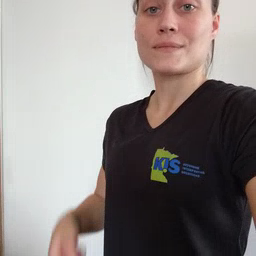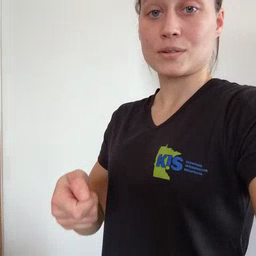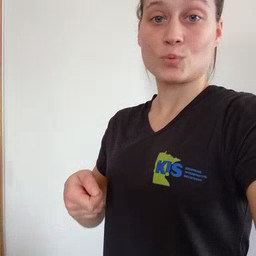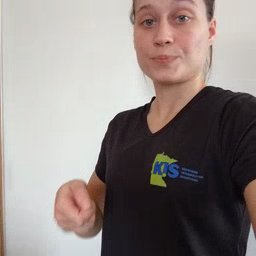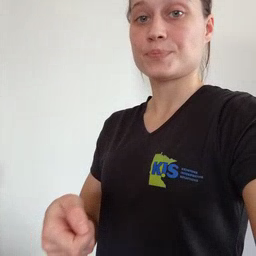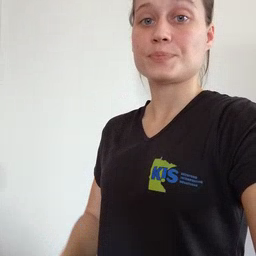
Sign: vacuum